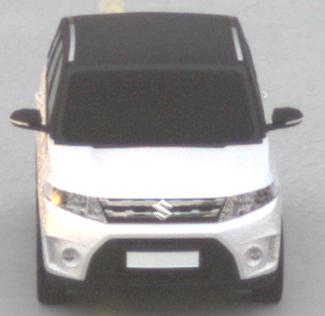
Make: Suzuki
Model: Vitara 1.6
Detailed model: Vitara (LY)
Model produced from: 2015/04
Model produced until: 2018/08
Doors: 5
Color: white
Road condition: dry road
Daytime: sunrise or sunset
Contrast: low contrast